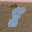
Label: 8